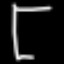
Label: pants